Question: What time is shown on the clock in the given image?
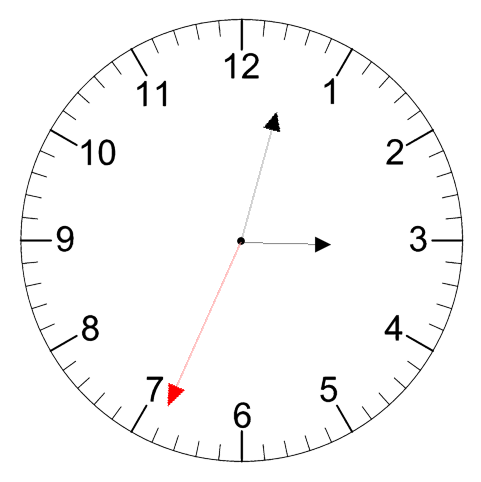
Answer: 03:02:34